Question: I'm using 'JFreeChart' to create a Time Series Chart but while I'm passing Integer values as Y-Axis it shows them as float!!
what is the problem?
I'm Creating chart like this:
'''
this.TodaySeriesGoldPrice = new TimeSeries("Price",Minute.class);
if(TDD!=null){
for(Map<String, Object> D: TDD){
Calendar C=Calendar.getInstance();
C.setTime(new Date((Long)D.get("timestamp")));
this.TodaySeriesGoldPrice.add(new Minute(C.get(Calendar.MINUTE),C.get(Calendar.HOUR),C.get(Calendar.DAY_OF_MONTH),C.get(Calendar.MONTH),C.get(Calendar.YEAR)),(Integer)(((Map<String,Object>)D.get("tala")).get("Coin")));
}
}
TimeSeriesCollection TodayDataset = new TimeSeriesCollection();
TodayDataset.addSeries(this.TodaySeriesGoldPrice);
TodayDataset.setDomainIsPointsInTime(true);
JFreeChart chart = ChartFactory.createTimeSeriesChart(
"", // title
"Time",// x-axis label
"Price",// y-axis label
TodayDataset,// data
true, // create legend?
true, // generate tooltips?
false // generate URLs?
);
chart.setBackgroundPaint(Color.white);
XYPlot plot = (XYPlot) chart.getPlot();
plot.setBackgroundPaint(Color.lightGray);
plot.setDomainGridlinePaint(Color.white);
plot.setRangeGridlinePaint(Color.white);
plot.setAxisOffset(new RectangleInsets(5.0, 5.0, 5.0, 5.0));
plot.setDomainCrosshairVisible(true);
plot.setRangeCrosshairVisible(true);
plot.getDomainAxis().setLabelFont(new Font("Tahoma",Font.PLAIN,13));
plot.getRangeAxis().setLabelFont(new Font("Tahoma",Font.PLAIN,13));
XYItemRenderer r = plot.getRenderer();
DateAxis axis = (DateAxis) plot.getDomainAxis();
axis.setDateFormatOverride(new SimpleDateFormat("H:mm"));
ChartPanel DCP=new ChartPanel(chart);
dispPanel.setLayout(new BorderLayout());
dispPanel.add(DCP,BorderLayout.CENTER);
'''
Result:

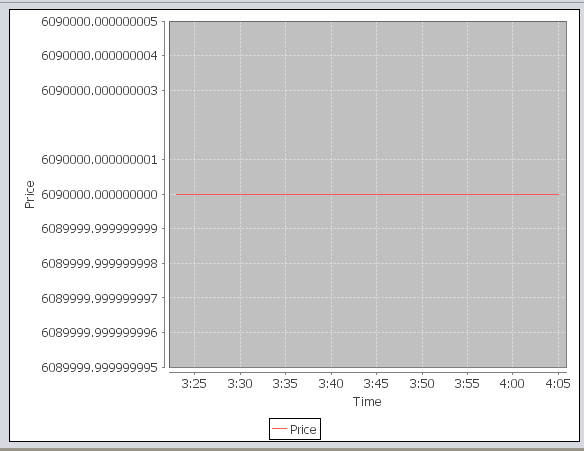
Answer: You can force integer tick units as:
'''
priceAxis.setStandardTickUnits(NumberAxis.createIntegerTickUnits());
'''
However it may be possible that you can control the tickunits by overriding getY() of your Dataset() to return instance of Integer.